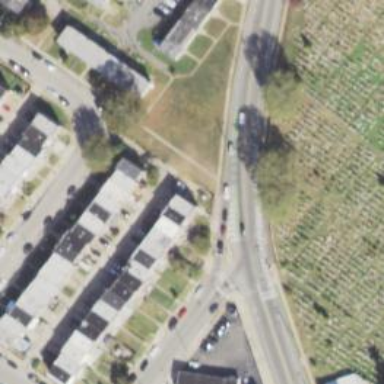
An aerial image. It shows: Alley classified as service road.